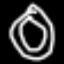
Label: donut